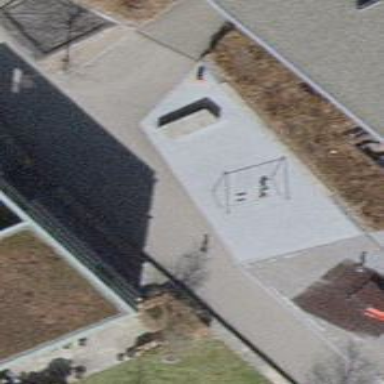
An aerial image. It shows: Playground with swings.